Question: I wanted to create a ui layout with twitter bootstrap. What i wanted to achieve was to have a list of thumbnails which will be search results inside an tab. But the except the first row the other rows are having only 3 items. I am not good in css. So please help on achieving this layout.
---
'''
<div class="container-fluid">
<div class="navbar">
<div class="navbar-inner">
<div class="container">
<a class="btn btn-navbar" data-toggle="collapse" data-target=".navbar-responsive-collapse">
<span class="icon-bar"></span>
<span class="icon-bar"></span>
<span class="icon-bar"></span>
</a>
<a class="brand" href="#">Title</a>
<div class="nav-collapse collapse navbar-responsive-collapse">
<ul class="nav">
<li class="active"><a href="#">Home</a></li>
<li><a href="#">Link</a></li>
<li><a href="#">Link</a></li>
<li class="dropdown">
<a href="#" class="dropdown-toggle" data-toggle="dropdown">Dropdown <b class="caret"></b></a>
<ul class="dropdown-menu">
<li><a href="#">Action</a></li>
<li><a href="#">Another action</a></li>
<li><a href="#">Something else here</a></li>
<li class="divider"></li>
<li class="nav-header">Nav header</li>
<li><a href="#">Separated link</a></li>
<li><a href="#">One more separated link</a></li>
</ul>
</li>
</ul>
<form class="navbar-search pull-left" action="#">
<input type="text" class="search-query span5" placeholder="Search">
</form>
<ul class="nav pull-right">
<li><a href="#">Link</a></li>
<li class="divider-vertical"></li>
<li class="dropdown">
<a href="#" class="dropdown-toggle" data-toggle="dropdown">Dropdown <b class="caret"></b></a>
<ul class="dropdown-menu">
<li><a href="#">Action</a></li>
<li><a href="#">Another action</a></li>
<li><a href="#">Something else here</a></li>
<li class="divider"></li>
<li><a href="#">Separated link</a></li>
</ul>
</li>
</ul>
</div>
<!-- /.nav-collapse -->
</div>
</div>
<!-- /navbar-inner -->
</div>
<ul class="breadcrumb">
<li><a href="#">Home</a> <span class="divider">/</span></li>
<li><a href="#">Library</a> <span class="divider">/</span></li>
<li class="active">Data</li>
</ul>
<div class="row-fluid">
<div class="span2">
<form class="form">
<!-- Text input-->
<div class="control-group">
<label class="control-label" for="brandName">Brand</label>
<div class="controls">
<input id="brandName" name="brandName" type="text" placeholder="Enter the brand name of the item" class="input-large" data-bind="TypeAhead: { source: brandSuggestions, minLength: 2 }, value: brand">
<p class="inputError" data-bind="validationMessage: brand"></p>
</div>
</div>
<!-- Button Drop Down -->
<div class="control-group">
<label class="control-label" for="itemCategory">Item Category</label>
<div class="controls">
<div>
<select class="combobox" id="itemCategory" data-placeholder="Select an Item Category" data-bind="options: itemCategory, value: selectedItemCategory"></select>
</div>
<p class="inputError" data-bind="validationMessage: itemCategory"></p>
</div>
</div>
<!-- Button Drop Down -->
<div class="control-group">
<label class="control-label" for="itemSubCategory">Item Sub Category</label>
<div class="controls">
<div>
<select class="combobox" id="itemSubCategory" data-placeholder="Select an Item SubCategory" data-bind="options: itemSubCategory, value: selectedItemSubCategory"></select>
</div>
<p class="inputError" data-bind="validationMessage: itemSubCategory"></p>
</div>
</div>
<!-- Range Slider-->
<div class="control-group">
<label class="control-label" for="rating">Rating</label>
<div id="rating"></div>
</div>
<!-- Button Drop Down -->
<div class="control-group">
<label class="control-label" for="itemCondition">Item Condition</label>
<div class="controls">
<div>
<select class="combobox" id="itemCondition" data-placeholder="Select an Item Condition" data-bind="options: itemCondition, value: selectedItemCondition"></select>
</div>
<p class="inputError" data-bind="validationMessage: itemCondition"></p>
</div>
</div>
<div class="control-group">
<div class="controls">
<label class="checkbox">
<input type="checkbox">
Has an Image
</label>
</div>
</div>
<!-- Button Drop Down -->
<div class="control-group">
<label class="control-label" for="soldBy">Sold By</label>
<div class="controls">
<div>
<select class="combobox" id="soldBy" data-placeholder="Select items Sold By" data-bind="options: soldBy, value: selectedSoldBy"></select>
</div>
<p class="inputError" data-bind="validationMessage: soldBy"></p>
</div>
</div>
<input type="button" class="btn" data-bind="click: filter" value="Filter Search" />
</form>
</div>
<div class="span10">
<p>Something about the search.</p>
<div class="tabbable tabs-right">
<ul class="nav nav-tabs">
<li class="active"><a href="#rA" data-toggle="tab">Tab1</a></li>
<li><a href="#rB" data-toggle="tab">Tab2</a></li>
<li><a href="#rC" data-toggle="tab">Tab3</a></li>
</ul>
<div class="tab-content">
<div class="tab-pane active" id="rA">
<ul class="thumbnails">
<li class="span3">
<div class="thumbnail">
<img data-src="holder.js/300x200" alt="300x200" style="width: 300px; height: 200px;" src="data:image/png;base64,iVBORw0KGgoAAAANSUhEUgAAASwAAADICAYAAABS39xVAAAI7klEQVR4Xu3bMU8UaxQG4CFEkYIaWmMLHcTEv09BaIydsTYkVNsRQqLem9lkuN9dZ9ldZRbePY8lzsI5z/v5ZnYd9maz2T+dPwQIEAgQ2FNYASkZkQCBuYDCchAIEIgRUFgxURmUAAGF5QwQIBAjoLBiojIoAQIKyxkgQCBGQGHFRGVQAgQUljNAgECMgMKKicqgBAgoLGeAAIEYAYUVE5VBCRBQWM4AAQIxAgorJiqDEiCgsJwBAgRiBBRWTFQGJUBAYTkDBAjECCismKgMSoCAwnIGCBCIEVBYMVEZlAABheUMECAQI6CwYqIyKAECCssZIEAgRkBhxURlUAIEFJYzQIBAjIDCionKoAQIKCxngACBGAGFFROVQQkQUFjOAAECMQIKKyYqgxIgoLCcAQIEYgQUVkxUBiVAQGE5AwQIxAgorJioDEqAgMJyBggQiBFQWDFRGZQAAYXlDBAgECOgsGKiMigBAgrLGSBAIEZAYcVEZVACBBSWM0CAQIyAwoqJyqAECCgsZ4AAgRgBhRUTlUEJEFBYzgABAjECCismKoMSIKCwnAECBGIEFFZMVAYlQEBhOQMECMQIKKyYqAxKgIDCcgYIEIgRUFgxURmUAAGF5QwQIBAjoLBiojIoAQIKyxkgQCBGQGHFRGVQAgQUljNAgECMgMKKicqgBAgoLGeAAIEYAYUVE5VBCRBQWM4AAQIxAgorJiqDEiCgsJwBAgRiBBRWTFQGJUBAYTkDBAjECCismKgMSoCAwnIGCBCIEVBYMVEZlAABheUMECAQI6CwYqIyKAECCssZIEAgRkBhxURlUAIEFJYzQIBAjIDCionKoAQIKCxngACBGAGFFROVQQkQUFjOAAECMQIKKyYqgxIgoLCcAQIEYgQUVkxUBiVAQGE5AwQIxAgorJioDEqAgMJyBggQiBFQWDFRGZQAAYXlDBAgECOgsGKiMigBAgrLGSBAIEZAYcVEZVACBBSWM0CAQIyAwoqJyqAECCgsZ4AAgRgBhRUTlUEJEFBYzgABAjECCismqqcH/fXrV3d9fd3d3d09Xnh8fNydnZ2NvvDz58/dbDZ79mvX5fzx40d3eXnZ/fz58/Ele3t73adPn7rDw8Pfvs1Lz7vuXq6bVkBhTeu7le8+9o9/+MFHR0fdx48fH+cYK7bnuHaTRb9//959+/Zt6UtOT0+7k5OT+d+/hnk32c210woorGl9t/Ldv3792t3c3Mx/1vv377sPHz50Y1/r/779+lAMbYEMr9/02nUXbQuovaPq7/a+fPkyL6h3797NS/bNmzcvPu+6e7luOwIKazvOk/2UtgDaf+htAQwl1F7b3nmNfX2Ta5eVzVg59SU0vBVcvPsb3vYNRXZwcPD4Nvc5550sDN94cgGFNTnxy/yA9jOf4U6qfeu4+PnWcP1Qen1pDMWy6trFO6GhIJfduS0TWSysttxWzbDpvC+Tip/6twIK628FX9nrFz8faj8Pau+ElhXAcHdzf3//+BZt1bX9h+SLd3rn5+fd1dXV/EP19s5vGVdbpsPd1JTzvrLYjLOmgMJaEyrlsvYzqn7m9q3U1AXQfv/+7dzDw8OcrS3NVXdX7fVTz5uSqTn/E1BYO3oaxv6xb6MANnn8YKBvX9PezW1j3h2Nf2fXUlg7G23XLX4mtMnbvE2ubZ+baktmnburZWXVv1Zh7fDh/MPVFNYfwiW8bNsfYo89M/XU51dPlVXvO+V/EiTkZ8bfBRRW+KlY5y5kKI39/f3HxwTaIln1WMOqawfC9vOz/sHP29vb+V+NPXHfllX77Fcbx7JHNp5r3vDoS46vsMJjX7yrGXsYtC2MqR4cbYuz/6D/4uLif78q1H7w3s6w+CzWYhxTzRsee9nxFdYORL/4uVG70uJbsil+1WWdp9eHYnrq14iGudsn4KeYdwciL7uCwtqR6MeKYFu//Nw++7Xsma2euX/r9/bt2yd/j7C/buyXoDf538dNrt2R+MusobDKRG1RAvkCCis/QxsQKCOgsMpEbVEC+QIKKz9DGxAoI6CwykRtUQL5AgorP0MbECgjoLDKRG1RAvkCCis/QxsQKCOgsMpEbVEC+QIKKz9DGxAoI6CwykRtUQL5AgorP0MbECgjoLDKRG1RAvkCCis/QxsQKCOgsMpEbVEC+QIKKz9DGxAoI6CwykRtUQL5AgorP0MbECgjoLDKRG1RAvkCCis/QxsQKCOgsMpEbVEC+QIKKz9DGxAoI6CwykRtUQL5AgorP0MbECgjoLDKRG1RAvkCCis/QxsQKCOgsMpEbVEC+QIKKz9DGxAoI6CwykRtUQL5AgorP0MbECgjoLDKRG1RAvkCCis/QxsQKCOgsMpEbVEC+QIKKz9DGxAoI6CwykRtUQL5AgorP0MbECgjoLDKRG1RAvkCCis/QxsQKCOgsMpEbVEC+QIKKz9DGxAoI6CwykRtUQL5AgorP0MbECgjoLDKRG1RAvkCCis/QxsQKCOgsMpEbVEC+QIKKz9DGxAoI6CwykRtUQL5AgorP0MbECgjoLDKRG1RAvkCCis/QxsQKCOgsMpEbVEC+QIKKz9DGxAoI6CwykRtUQL5AgorP0MbECgjoLDKRG1RAvkCCis/QxsQKCOgsMpEbVEC+QIKKz9DGxAoI6CwykRtUQL5AgorP0MbECgjoLDKRG1RAvkCCis/QxsQKCOgsMpEbVEC+QIKKz9DGxAoI6CwykRtUQL5AgorP0MbECgjoLDKRG1RAvkCCis/QxsQKCOgsMpEbVEC+QIKKz9DGxAoI6CwykRtUQL5AgorP0MbECgjoLDKRG1RAvkCCis/QxsQKCOgsMpEbVEC+QIKKz9DGxAoI6CwykRtUQL5AgorP0MbECgjoLDKRG1RAvkCCis/QxsQKCOgsMpEbVEC+QIKKz9DGxAoI6CwykRtUQL5AgorP0MbECgjoLDKRG1RAvkCCis/QxsQKCOgsMpEbVEC+QIKKz9DGxAoI6CwykRtUQL5AgorP0MbECgjoLDKRG1RAvkCCis/QxsQKCOgsMpEbVEC+QL/Ag1TKDpTl19vAAAAAElFTkSuQmCC">
<div class="caption">
<h3>Thumbnail label</h3>
<p><a href="#" class="btn btn-primary">Action</a> <a href="#" class="btn">Action</a></p>
</div>
</div>
</li>
</ul>
</div>
<div class="tab-pane" id="rB">
<div data-bind="compose: 'viewmodels/checkInList'"></div>
</div>
<div class="tab-pane" id="rC">
<div data-bind="compose: 'viewmodels/buyList'"></div>
</div>
</div>
</div>
</div>
</div>
</div>
'''
Attached is the screenshot

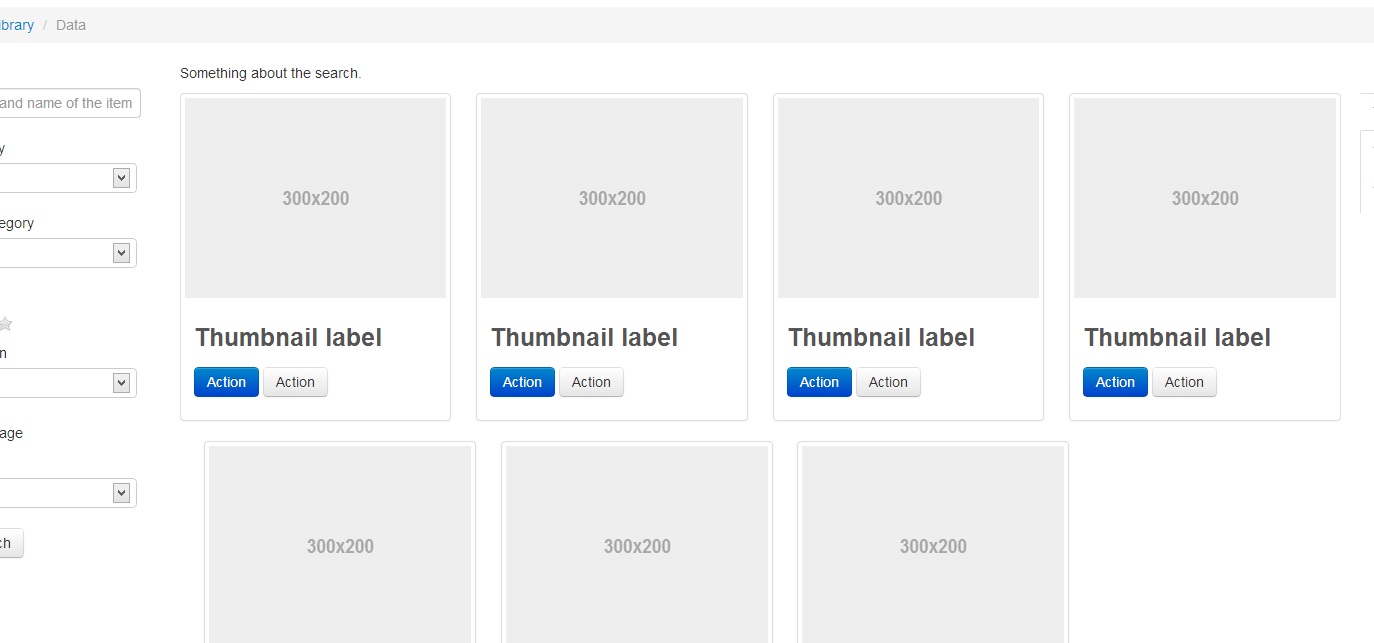
Answer: If you want seven thumbnails to be inside span10 you should include three .span3 thumbnail classes in a row because four span3 classes constitute span12 which will not be fit into span10. So if you are following span10 division keep three span3 classes in a row.
Coming to solution, include the three thumbnails into a row div followed by another row div having three thumbnails and finally followed by a div containing one thumbnail.
The structure looks like below:
'''
<!-- 3 thumbnail div's in first row-->
<div class="span10">
......
<div class="row">
<ul class="thumbnails">
<li class="span3">
<div class="thumbnail">
<img ...>
<div class="caption">
<h3>Thumbnail label</h3>
<p>
<a href="#" class="btn btn-primary">Action</a>
<a href="#"class="btn">Action</a>
</p>
</div>
</li>
<li class="span3">
...
</li>
<li class="span3">
...
</li>
</ul>
</div>
<!-- followed by 3 thumbnail div's in second row -->
<div class="row">
<ul class="thumbnails">
<li class="span3">
...
</li>
<li class="span3">
...
</li>
<li class="span3">
...
</li>
</ul>
<!-- followed by 1 thumbnail div's in second row -->
<div class="row">
<ul class="thumbnails">
<li class="span3">
...
</li>
</ul>
</div>
</div>
'''
Hope this helps.